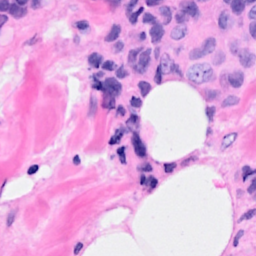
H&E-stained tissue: Breast